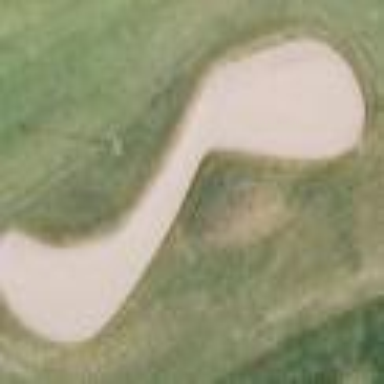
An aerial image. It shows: Sand golf bunker surrounded by natural sandy surface.